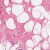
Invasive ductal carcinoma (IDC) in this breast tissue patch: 0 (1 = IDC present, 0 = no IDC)